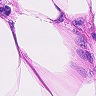
Metastatic tissue present: no